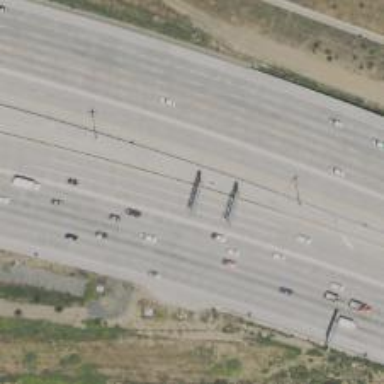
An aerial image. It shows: Toll gantry on the road.